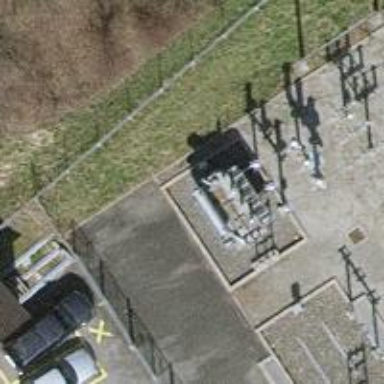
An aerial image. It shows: Transformer.